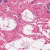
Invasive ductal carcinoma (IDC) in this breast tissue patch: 0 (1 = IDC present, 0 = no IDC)